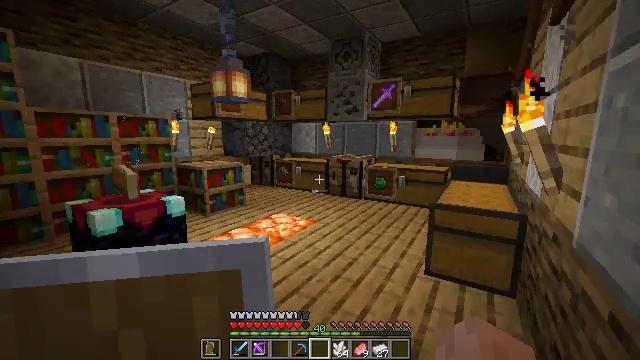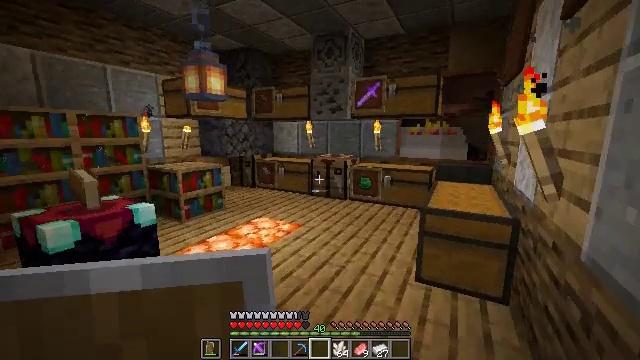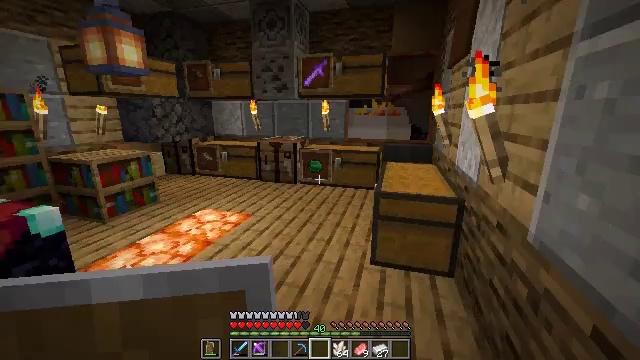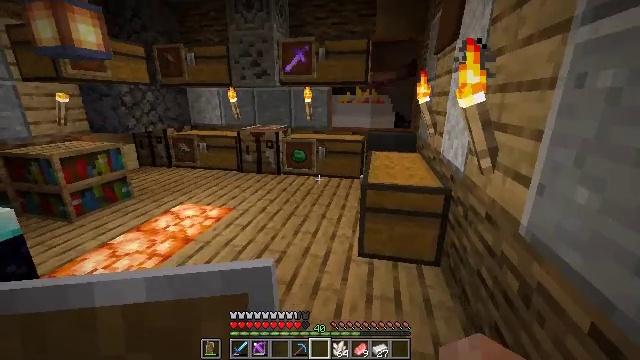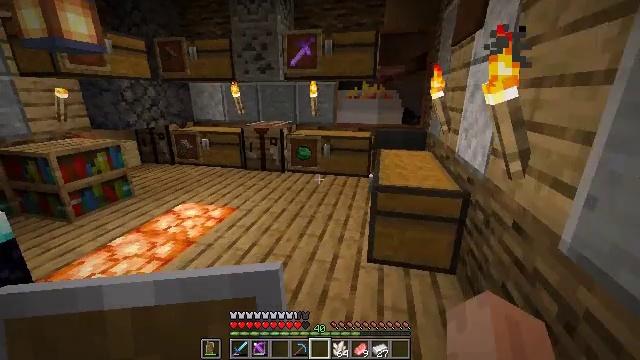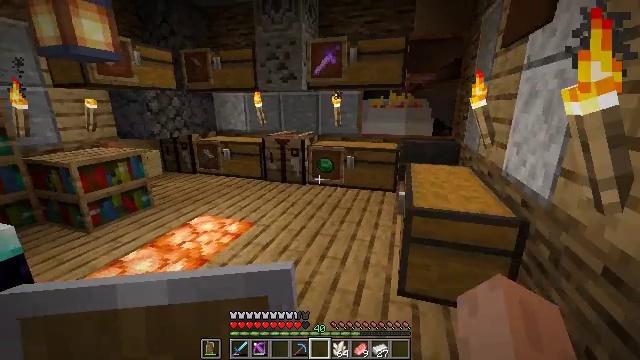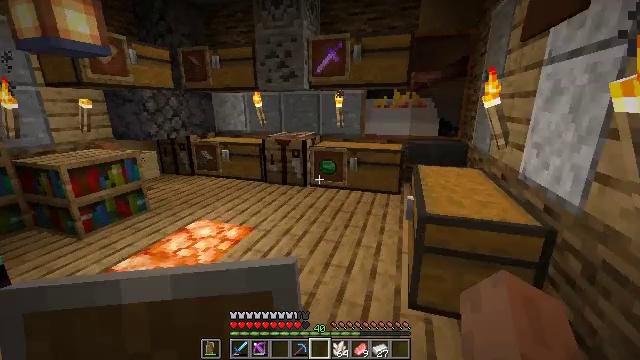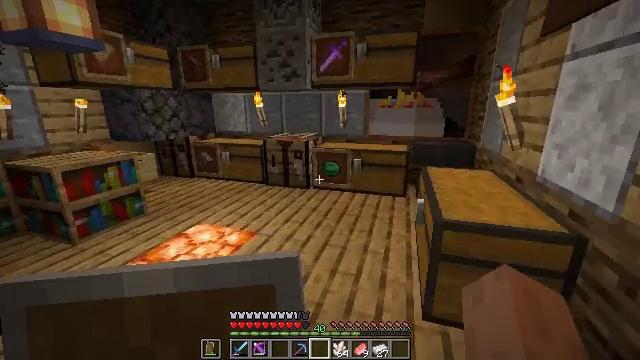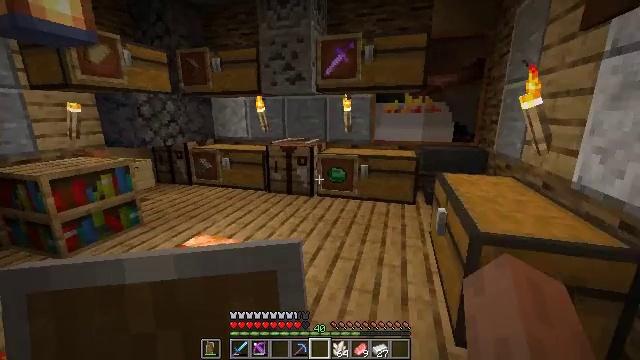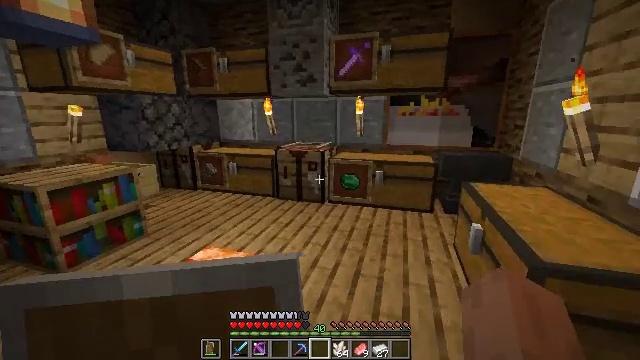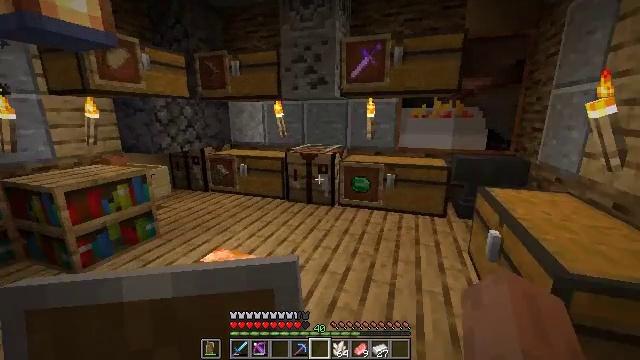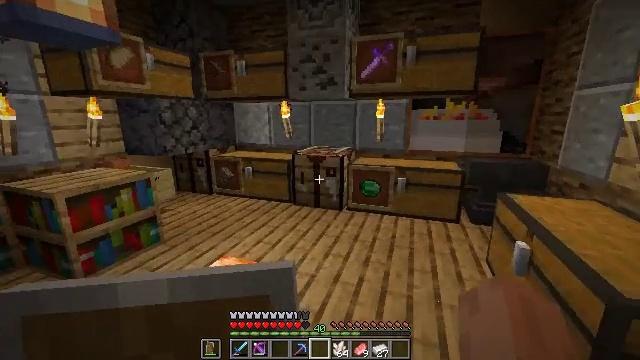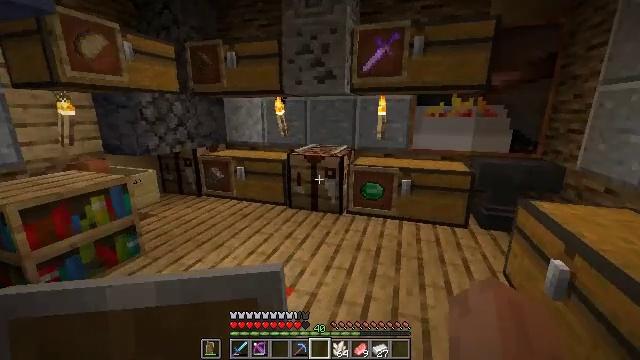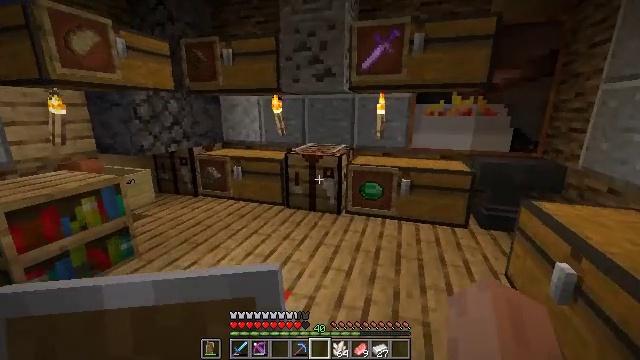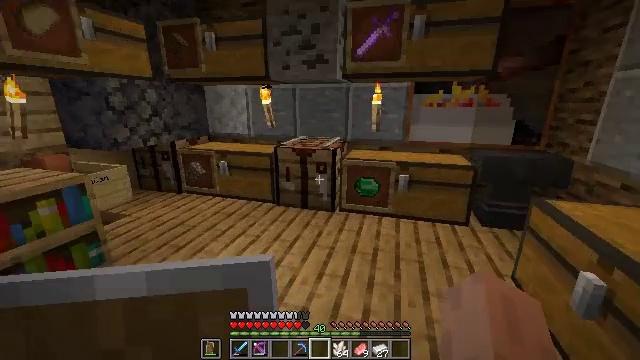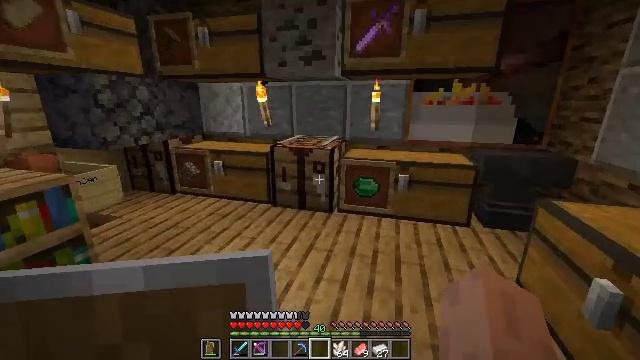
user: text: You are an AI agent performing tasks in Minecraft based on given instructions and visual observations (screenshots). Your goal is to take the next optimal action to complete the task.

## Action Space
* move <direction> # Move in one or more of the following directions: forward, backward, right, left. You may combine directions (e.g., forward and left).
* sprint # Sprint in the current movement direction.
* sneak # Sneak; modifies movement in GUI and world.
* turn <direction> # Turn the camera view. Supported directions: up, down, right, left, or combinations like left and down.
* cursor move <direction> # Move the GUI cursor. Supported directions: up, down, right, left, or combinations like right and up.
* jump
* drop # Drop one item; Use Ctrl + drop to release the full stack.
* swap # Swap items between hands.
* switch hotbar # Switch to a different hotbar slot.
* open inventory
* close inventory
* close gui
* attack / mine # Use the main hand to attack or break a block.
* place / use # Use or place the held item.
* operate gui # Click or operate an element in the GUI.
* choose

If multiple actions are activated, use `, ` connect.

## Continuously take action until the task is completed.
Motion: motion action
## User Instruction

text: Use four nether quartz to craft a quartz block.
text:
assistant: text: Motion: move forward, turn right
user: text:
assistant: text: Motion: move forward, turn right and down
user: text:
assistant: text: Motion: move forward, turn right and down
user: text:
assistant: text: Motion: move forward, turn down
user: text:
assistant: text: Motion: move forward, turn left and up
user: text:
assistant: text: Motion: move forward and move left
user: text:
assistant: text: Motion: move forward and move left
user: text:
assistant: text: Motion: move forward and move left, turn up
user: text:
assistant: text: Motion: move forward and move left
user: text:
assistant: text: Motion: move forward and move left, turn left
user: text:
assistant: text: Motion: move forward
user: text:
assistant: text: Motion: move forward, turn right
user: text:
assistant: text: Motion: move forward
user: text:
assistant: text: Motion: move forward, turn right and down
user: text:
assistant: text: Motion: move forward
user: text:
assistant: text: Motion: move forward
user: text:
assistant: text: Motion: move forward, use / place
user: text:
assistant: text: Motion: move forward, use / place
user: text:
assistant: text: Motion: no_op
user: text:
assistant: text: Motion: no_op
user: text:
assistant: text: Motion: no_op
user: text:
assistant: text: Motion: open gui
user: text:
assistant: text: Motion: cursor move right and down
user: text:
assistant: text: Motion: cursor move right and down
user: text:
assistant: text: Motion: cursor move left
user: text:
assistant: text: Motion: cursor move left
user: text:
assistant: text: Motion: no_op
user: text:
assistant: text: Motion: cursor move right and up
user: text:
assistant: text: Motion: no_op
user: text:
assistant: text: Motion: no_op